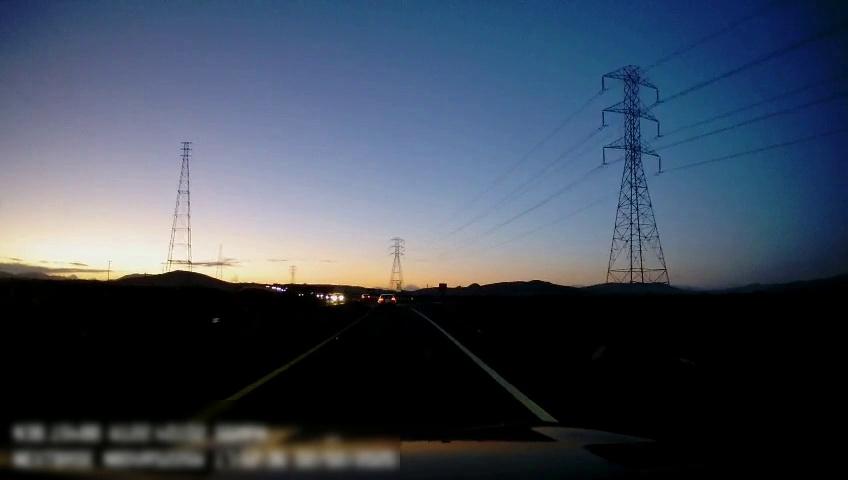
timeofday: Dusk/Dawn/Twilight
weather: Sunny
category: Drivable Space
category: Vehicles | Car
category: Vehicles | SUV
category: Lanes | Current Lane
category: Lanes | Current Lane